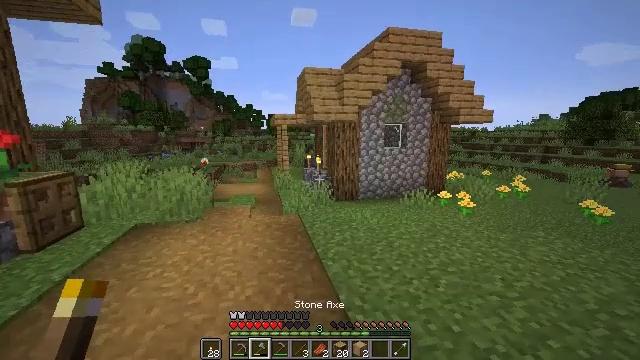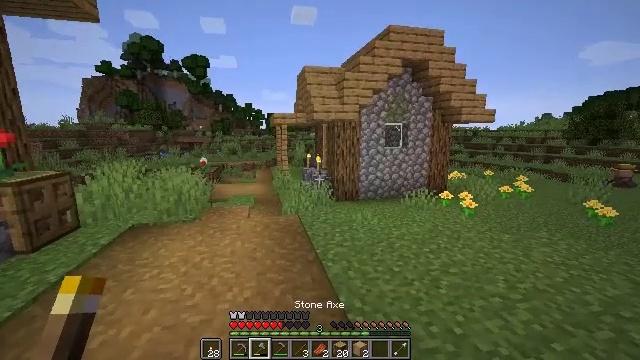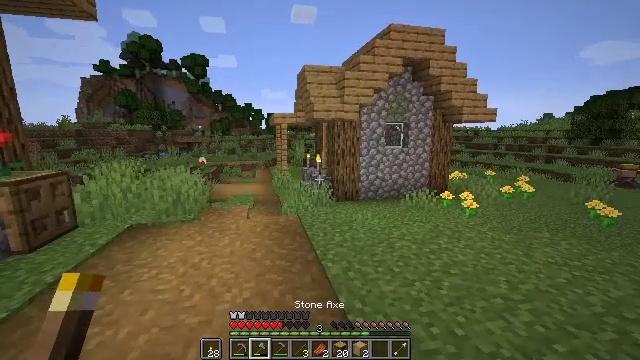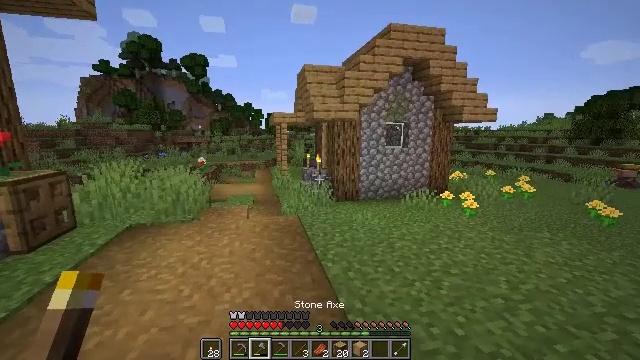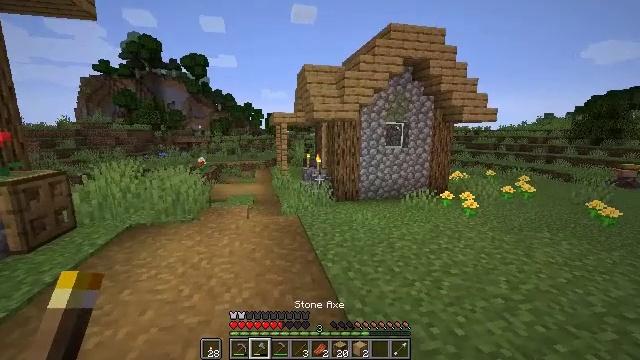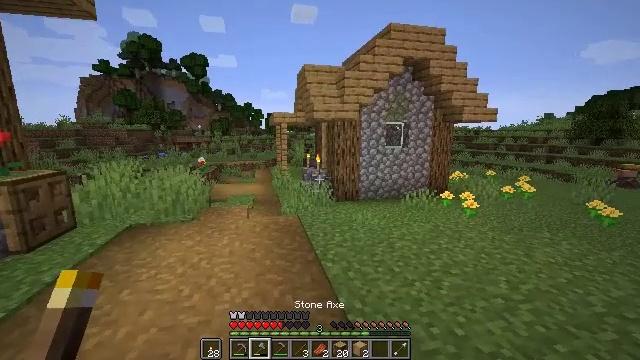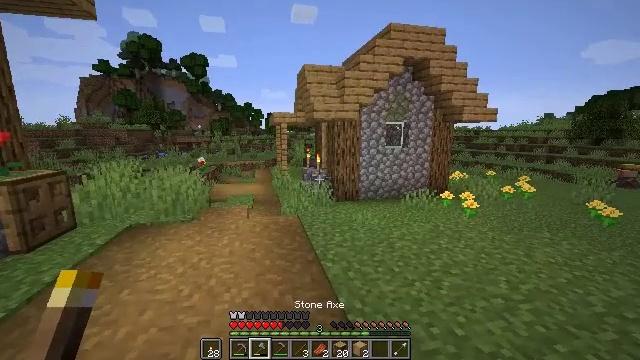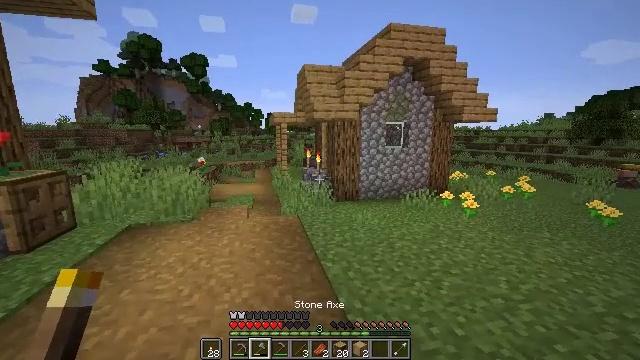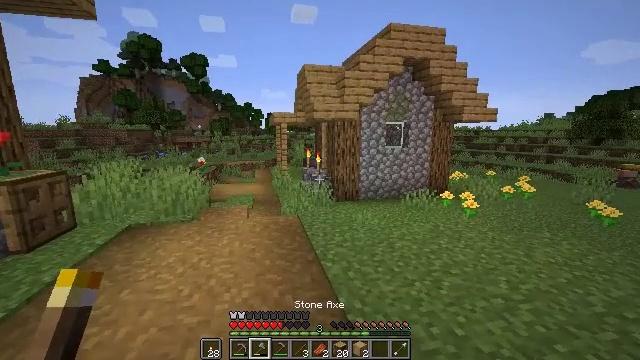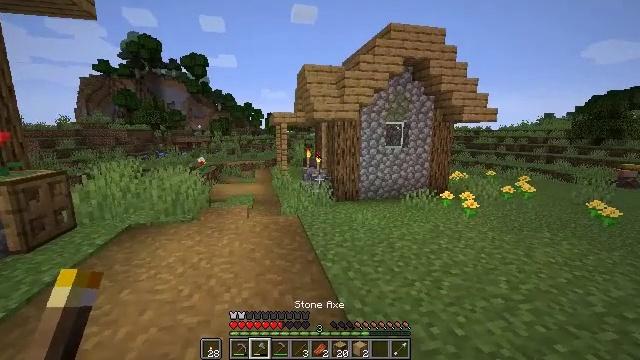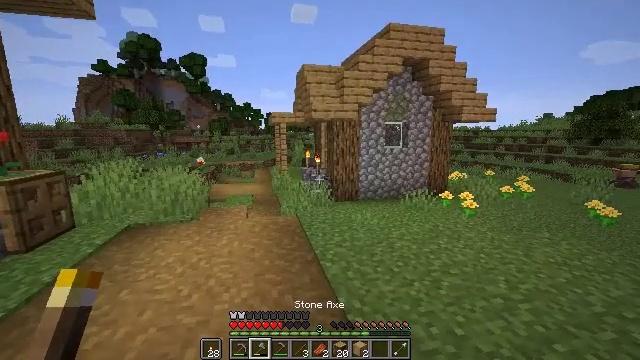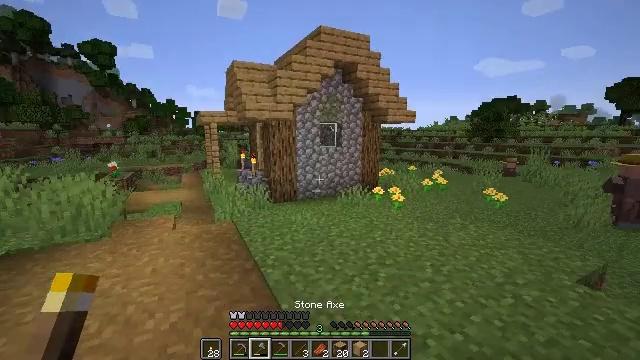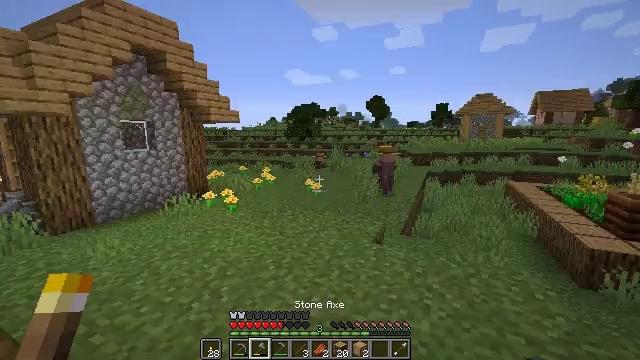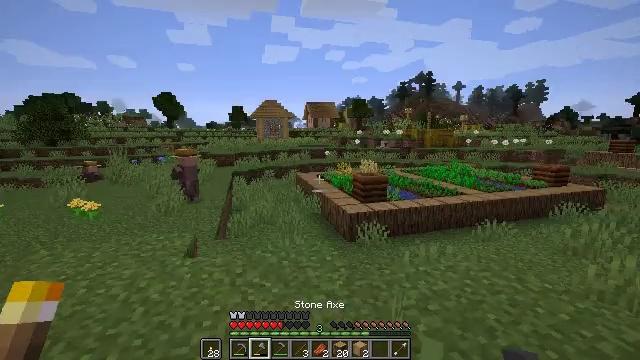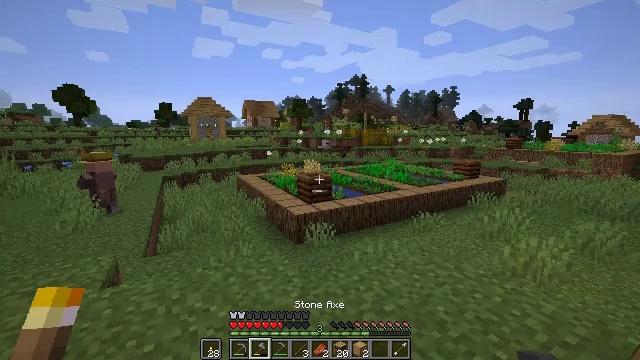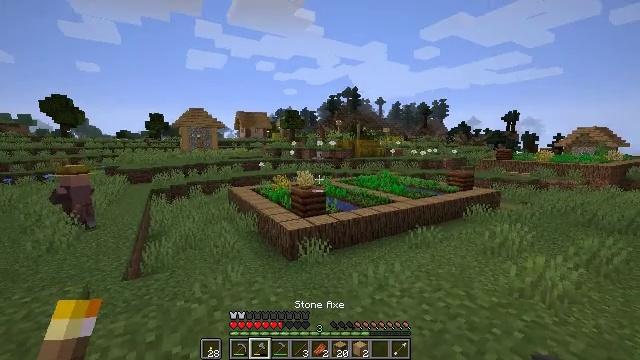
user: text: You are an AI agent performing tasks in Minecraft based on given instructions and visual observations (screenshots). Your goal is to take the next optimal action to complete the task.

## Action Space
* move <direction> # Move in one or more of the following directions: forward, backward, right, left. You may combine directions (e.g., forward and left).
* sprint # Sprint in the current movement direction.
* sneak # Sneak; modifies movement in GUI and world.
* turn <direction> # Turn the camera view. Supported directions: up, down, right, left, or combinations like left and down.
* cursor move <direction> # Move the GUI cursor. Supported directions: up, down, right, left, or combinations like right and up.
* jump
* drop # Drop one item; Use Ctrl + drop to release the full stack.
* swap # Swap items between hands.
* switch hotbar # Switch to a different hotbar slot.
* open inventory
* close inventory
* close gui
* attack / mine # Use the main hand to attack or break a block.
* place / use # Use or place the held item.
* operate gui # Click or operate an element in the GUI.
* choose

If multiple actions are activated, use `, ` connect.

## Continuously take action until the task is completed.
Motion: motion action
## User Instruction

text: craft item air
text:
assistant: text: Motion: no_op
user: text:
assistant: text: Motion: no_op
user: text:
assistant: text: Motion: no_op
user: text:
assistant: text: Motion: no_op
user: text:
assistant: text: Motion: no_op
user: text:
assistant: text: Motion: no_op
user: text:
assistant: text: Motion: no_op
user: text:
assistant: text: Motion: no_op
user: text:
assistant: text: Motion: no_op
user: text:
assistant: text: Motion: no_op
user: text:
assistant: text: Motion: move forward, turn right
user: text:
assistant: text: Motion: move forward, turn right
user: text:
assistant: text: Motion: move forward, turn right
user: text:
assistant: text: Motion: move forward, turn right
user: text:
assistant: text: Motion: move forward, turn right and up
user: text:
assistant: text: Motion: move forward, sprint
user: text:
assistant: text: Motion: move forward, sprint
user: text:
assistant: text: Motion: move forward, sprint
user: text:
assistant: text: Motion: move forward, sprint
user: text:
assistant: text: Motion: move forward, sprint
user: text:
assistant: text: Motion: move forward, sprint
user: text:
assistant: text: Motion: move forward, sprint
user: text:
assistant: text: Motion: move forward, sprint
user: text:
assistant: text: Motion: no_op
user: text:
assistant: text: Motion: no_op
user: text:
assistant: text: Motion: no_op
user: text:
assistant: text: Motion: no_op
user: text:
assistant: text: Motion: no_op
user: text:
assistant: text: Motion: no_op
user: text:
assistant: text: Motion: no_op